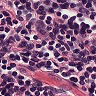
Metastatic tissue present: no